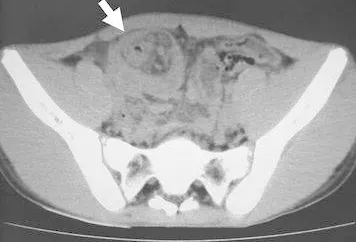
Abdominal CT at previous clinic. This CT was performed 5 weeks before he admitted to our hospital. Retrospectively, intussusception could be pointed out (arrow).
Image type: radiology (ct)